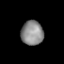
Tissue: lung
Cell type: Endothelial cells
Senescence score: 0.5464
Nuclear area (px): 529
Mean DAPI intensity: 138.879